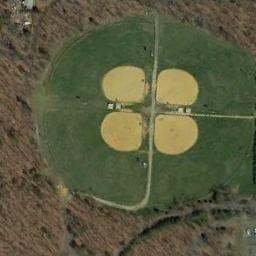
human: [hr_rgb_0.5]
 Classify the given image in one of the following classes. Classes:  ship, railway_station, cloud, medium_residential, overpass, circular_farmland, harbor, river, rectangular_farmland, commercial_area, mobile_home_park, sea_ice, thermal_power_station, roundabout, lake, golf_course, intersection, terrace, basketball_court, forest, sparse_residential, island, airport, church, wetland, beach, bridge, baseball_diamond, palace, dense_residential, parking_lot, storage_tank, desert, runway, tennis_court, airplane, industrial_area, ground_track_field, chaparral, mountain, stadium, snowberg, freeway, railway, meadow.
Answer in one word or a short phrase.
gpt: baseball_diamond